Question: Given the following four-coloring problem graph, where part of the region has been pre-colored, how many coloring combinations are there for the remaining region?
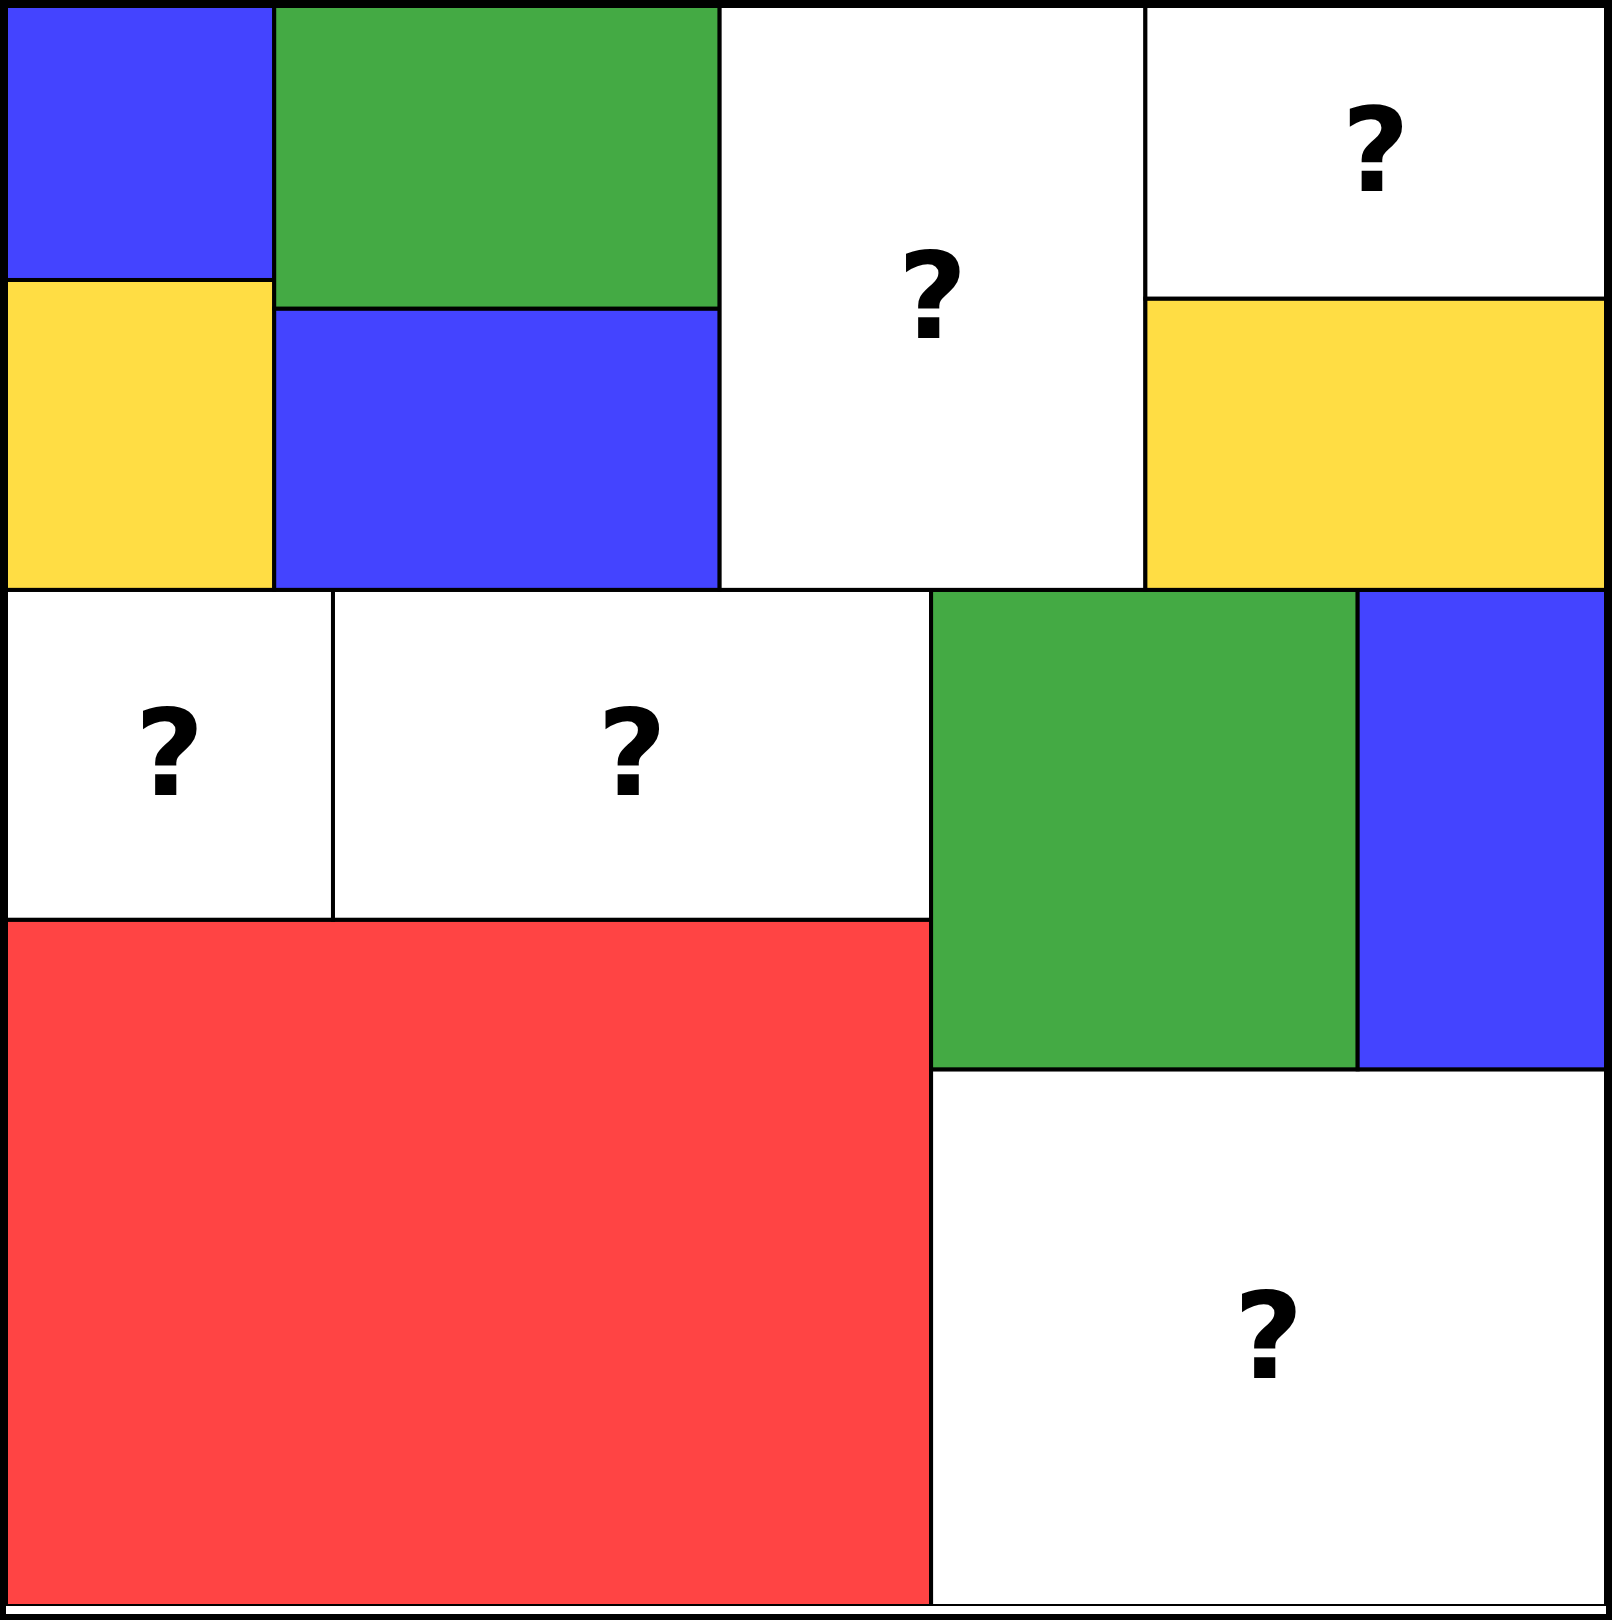
Answer: 2